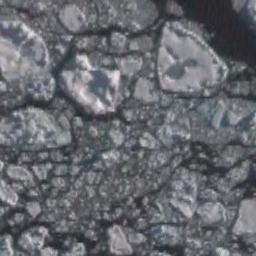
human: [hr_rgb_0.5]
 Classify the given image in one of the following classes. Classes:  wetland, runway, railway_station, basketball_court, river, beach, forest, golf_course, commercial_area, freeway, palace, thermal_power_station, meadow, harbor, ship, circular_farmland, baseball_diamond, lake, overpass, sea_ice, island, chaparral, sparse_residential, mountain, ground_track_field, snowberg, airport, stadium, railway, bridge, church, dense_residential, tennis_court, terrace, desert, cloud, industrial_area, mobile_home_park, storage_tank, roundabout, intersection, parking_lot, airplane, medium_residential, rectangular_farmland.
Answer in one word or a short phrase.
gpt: sea_ice